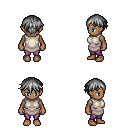
a pixel art fantasy rpg character, female body template, human, dark skin, white tunic, magenta pants, gray short bangs hairstyle, four views (front, back, left, right), 2x2 character sprite sheet, small pixel art, hard edges, no anti-aliasing